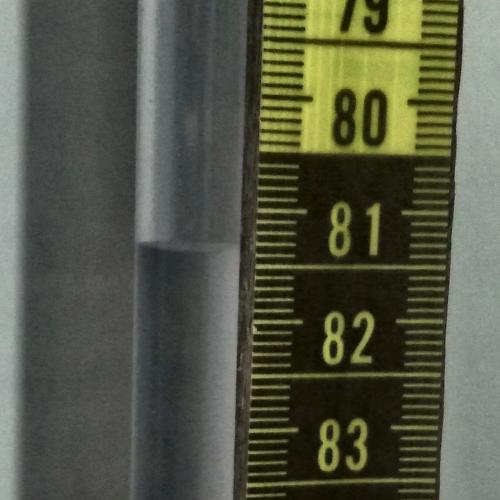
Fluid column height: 81.3 cm